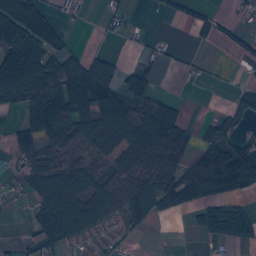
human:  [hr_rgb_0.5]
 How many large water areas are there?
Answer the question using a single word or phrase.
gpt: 1

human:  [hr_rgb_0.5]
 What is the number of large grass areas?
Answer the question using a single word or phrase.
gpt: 76

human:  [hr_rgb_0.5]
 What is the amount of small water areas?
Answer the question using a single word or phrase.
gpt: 11

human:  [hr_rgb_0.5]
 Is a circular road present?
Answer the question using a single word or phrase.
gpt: no

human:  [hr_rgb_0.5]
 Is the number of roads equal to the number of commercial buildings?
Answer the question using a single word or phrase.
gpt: no

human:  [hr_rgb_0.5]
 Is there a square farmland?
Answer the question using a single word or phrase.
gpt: no

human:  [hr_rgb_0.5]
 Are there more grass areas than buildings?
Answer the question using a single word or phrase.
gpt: no

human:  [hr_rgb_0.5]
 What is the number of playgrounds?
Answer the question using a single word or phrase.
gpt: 1

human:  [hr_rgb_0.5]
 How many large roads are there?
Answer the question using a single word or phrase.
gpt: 0

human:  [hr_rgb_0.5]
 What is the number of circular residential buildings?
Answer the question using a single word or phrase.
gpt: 2

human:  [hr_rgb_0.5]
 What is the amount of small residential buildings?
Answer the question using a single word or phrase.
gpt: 238

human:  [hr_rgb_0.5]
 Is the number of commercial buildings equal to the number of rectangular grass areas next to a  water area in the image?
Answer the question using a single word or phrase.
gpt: no

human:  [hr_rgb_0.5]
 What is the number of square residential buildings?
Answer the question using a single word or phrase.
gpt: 2

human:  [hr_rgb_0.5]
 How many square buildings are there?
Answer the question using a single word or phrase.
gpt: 2

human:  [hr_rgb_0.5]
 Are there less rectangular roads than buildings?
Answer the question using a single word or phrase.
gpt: yes

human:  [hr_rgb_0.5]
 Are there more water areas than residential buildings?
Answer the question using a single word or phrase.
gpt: no

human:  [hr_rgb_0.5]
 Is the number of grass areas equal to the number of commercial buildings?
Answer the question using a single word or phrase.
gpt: no

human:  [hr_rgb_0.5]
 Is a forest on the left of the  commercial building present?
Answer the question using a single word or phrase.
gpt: yes

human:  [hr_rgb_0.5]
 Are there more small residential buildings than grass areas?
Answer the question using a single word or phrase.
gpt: yes

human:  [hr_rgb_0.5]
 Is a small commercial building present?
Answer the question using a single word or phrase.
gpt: no

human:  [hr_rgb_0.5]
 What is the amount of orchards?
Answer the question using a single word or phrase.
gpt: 6

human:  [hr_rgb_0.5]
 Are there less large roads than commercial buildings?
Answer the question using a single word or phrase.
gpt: yes

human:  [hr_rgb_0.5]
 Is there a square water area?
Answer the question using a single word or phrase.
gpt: yes

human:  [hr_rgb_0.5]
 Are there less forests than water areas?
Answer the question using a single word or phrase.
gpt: no

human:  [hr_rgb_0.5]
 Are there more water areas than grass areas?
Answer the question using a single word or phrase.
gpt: no

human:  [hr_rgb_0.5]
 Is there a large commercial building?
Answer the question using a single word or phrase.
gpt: no

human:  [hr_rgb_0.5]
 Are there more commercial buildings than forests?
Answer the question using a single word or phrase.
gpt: no

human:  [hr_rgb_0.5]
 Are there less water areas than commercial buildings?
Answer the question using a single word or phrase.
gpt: no

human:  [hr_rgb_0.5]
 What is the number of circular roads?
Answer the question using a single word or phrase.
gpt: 0

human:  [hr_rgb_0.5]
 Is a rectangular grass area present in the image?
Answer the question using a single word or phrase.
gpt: yes

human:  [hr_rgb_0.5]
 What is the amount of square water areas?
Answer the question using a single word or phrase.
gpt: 4

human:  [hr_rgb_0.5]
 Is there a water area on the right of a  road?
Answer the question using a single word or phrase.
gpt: yes

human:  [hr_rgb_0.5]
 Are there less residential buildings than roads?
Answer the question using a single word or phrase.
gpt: no

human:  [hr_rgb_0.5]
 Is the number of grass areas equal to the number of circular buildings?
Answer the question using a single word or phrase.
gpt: no

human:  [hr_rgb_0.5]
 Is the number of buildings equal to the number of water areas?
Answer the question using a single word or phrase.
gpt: no

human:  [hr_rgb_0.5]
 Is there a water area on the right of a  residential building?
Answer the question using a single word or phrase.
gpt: yes